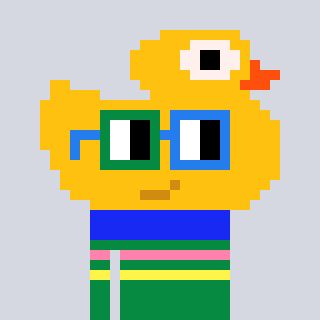
a pixel art character with square green and blue glasses, a ducky-shaped head and a green-colored body on a cool background